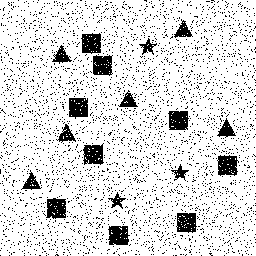
Squares: 9
Triangles: 6
Stars: 3
Total shapes: 18